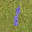
Label: 1